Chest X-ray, AP view. Patient: 20 years old, sex M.
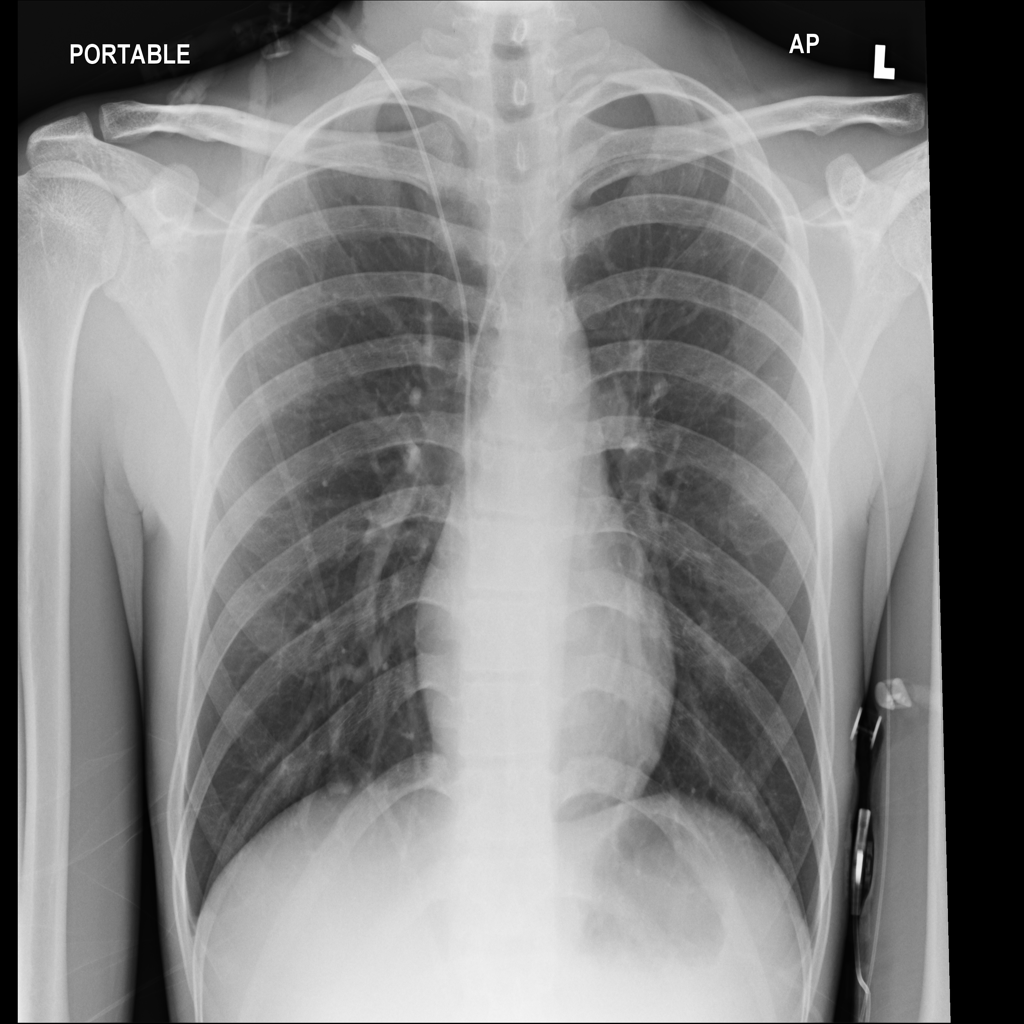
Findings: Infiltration